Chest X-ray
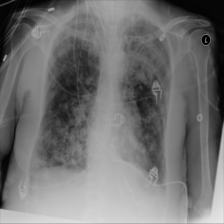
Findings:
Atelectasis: negative
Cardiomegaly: negative
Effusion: negative
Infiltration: positive
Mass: negative
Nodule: positive
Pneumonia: negative
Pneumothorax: negative
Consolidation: negative
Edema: negative
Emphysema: negative
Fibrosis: negative
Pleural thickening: negative
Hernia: negative